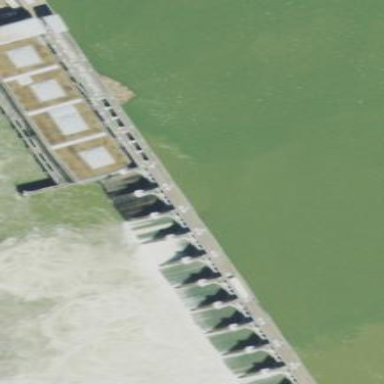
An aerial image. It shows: Concrete dam.